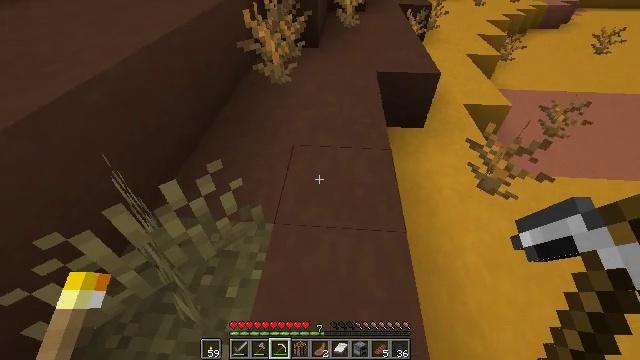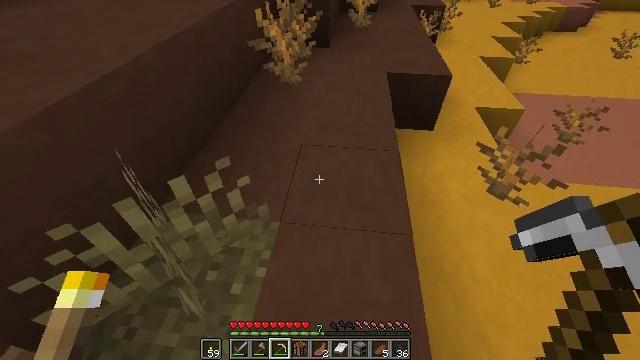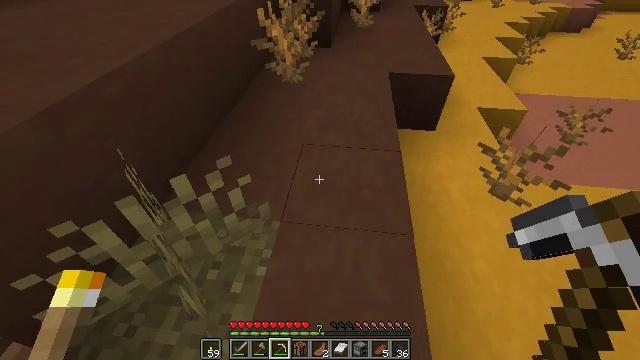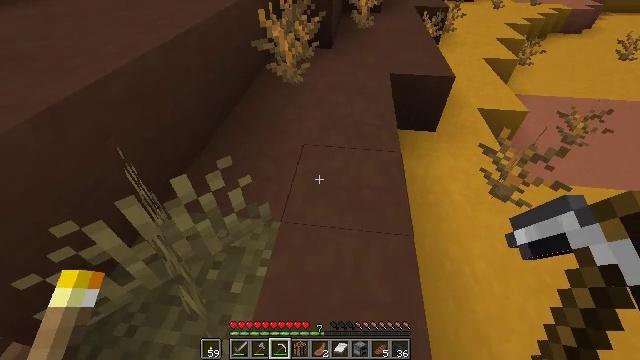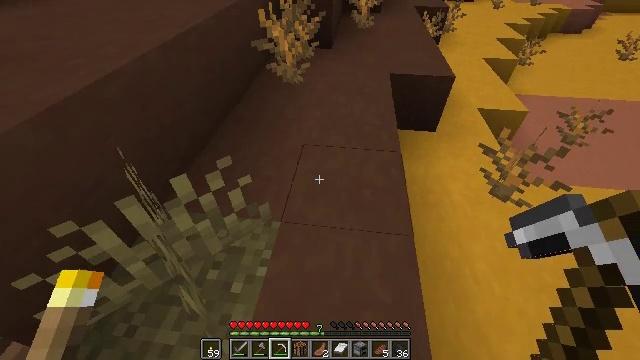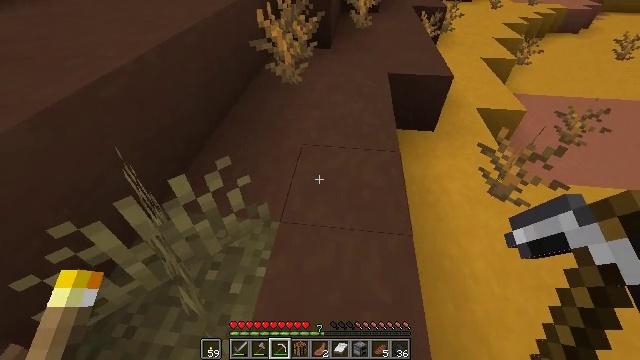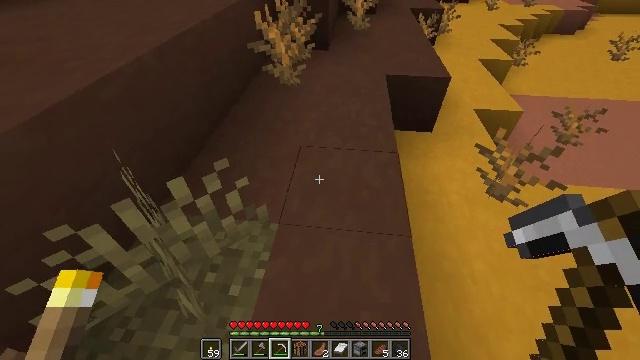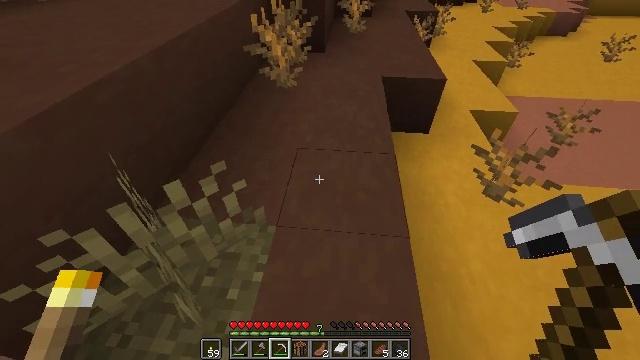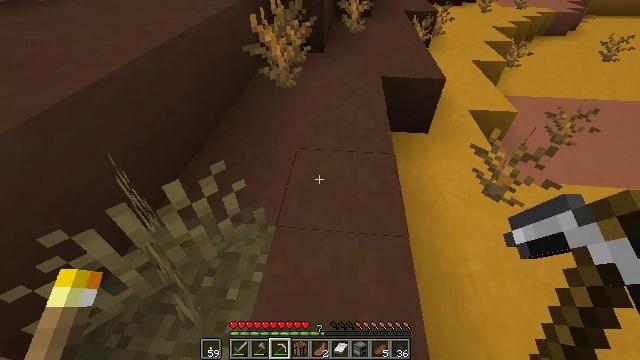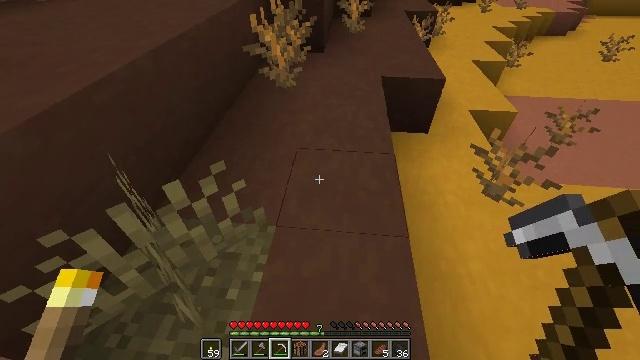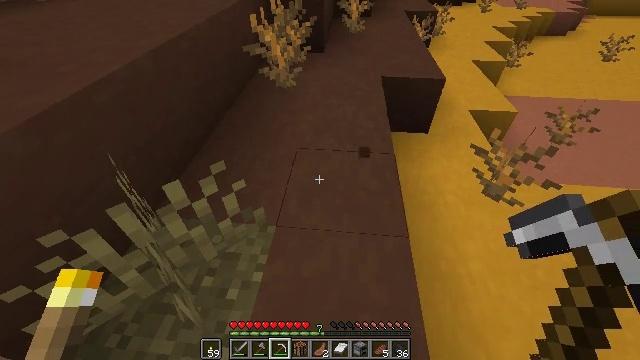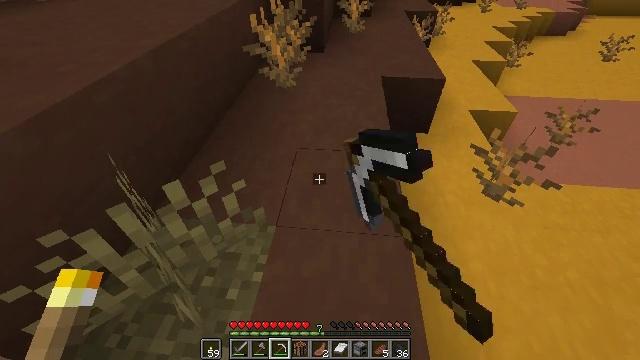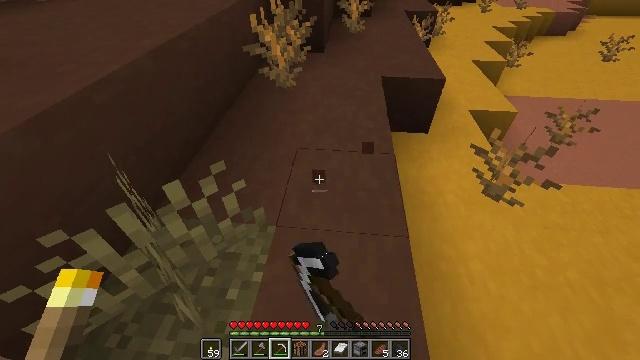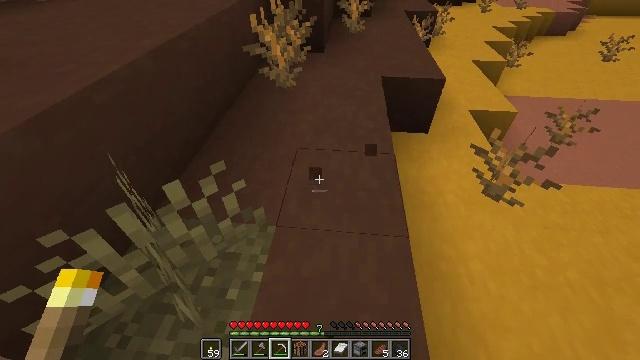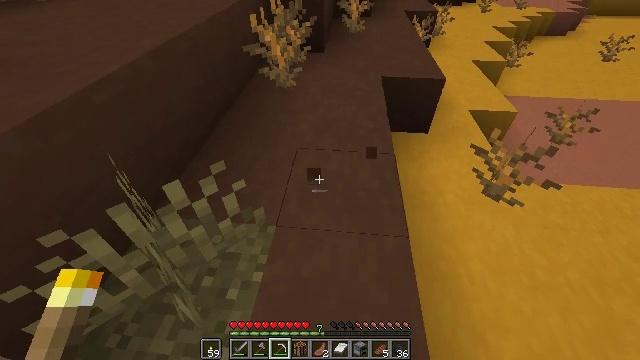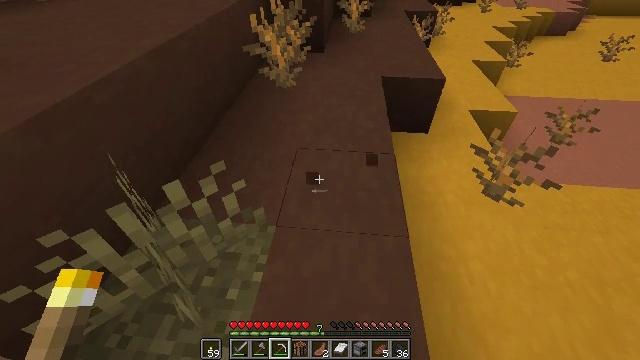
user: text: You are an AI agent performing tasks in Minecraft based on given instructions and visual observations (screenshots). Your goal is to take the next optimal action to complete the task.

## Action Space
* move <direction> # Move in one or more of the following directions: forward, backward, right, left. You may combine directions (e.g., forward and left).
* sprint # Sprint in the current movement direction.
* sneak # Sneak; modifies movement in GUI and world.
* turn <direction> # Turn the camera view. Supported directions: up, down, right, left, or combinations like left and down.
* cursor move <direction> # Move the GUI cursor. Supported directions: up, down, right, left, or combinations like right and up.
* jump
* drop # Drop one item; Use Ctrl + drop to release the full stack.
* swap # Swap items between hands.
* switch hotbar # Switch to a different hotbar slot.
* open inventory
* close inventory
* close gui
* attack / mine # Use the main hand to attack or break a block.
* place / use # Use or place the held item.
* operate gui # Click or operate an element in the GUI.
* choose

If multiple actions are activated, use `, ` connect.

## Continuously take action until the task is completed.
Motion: motion action
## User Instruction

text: Break the brown terracotta for materials.
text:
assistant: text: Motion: turn left
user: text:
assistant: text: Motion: no_op
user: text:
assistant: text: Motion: no_op
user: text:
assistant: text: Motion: no_op
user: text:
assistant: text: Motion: no_op
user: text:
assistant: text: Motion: no_op
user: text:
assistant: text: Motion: no_op
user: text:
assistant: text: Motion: no_op
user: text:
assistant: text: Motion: no_op
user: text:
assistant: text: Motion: attack / mine
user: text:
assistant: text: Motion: attack / mine
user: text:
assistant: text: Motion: no_op
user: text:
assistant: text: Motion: no_op
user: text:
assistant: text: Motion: no_op
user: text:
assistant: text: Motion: no_op
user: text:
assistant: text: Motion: no_op
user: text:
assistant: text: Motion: no_op
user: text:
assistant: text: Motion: no_op
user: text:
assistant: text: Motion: no_op
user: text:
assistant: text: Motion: no_op
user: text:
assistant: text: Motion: attack / mine
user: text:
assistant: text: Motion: attack / mine
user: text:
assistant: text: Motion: attack / mine
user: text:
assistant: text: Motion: attack / mine
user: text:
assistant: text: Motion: attack / mine
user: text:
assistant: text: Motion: attack / mine
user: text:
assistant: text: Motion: attack / mine
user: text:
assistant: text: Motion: attack / mine
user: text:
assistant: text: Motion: attack / mine
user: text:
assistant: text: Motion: attack / mine